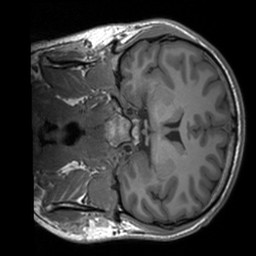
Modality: T1w
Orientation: coronal
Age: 25
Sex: male
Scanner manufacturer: siemens
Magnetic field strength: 3 T
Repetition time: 1.9 s
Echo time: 0.00226 s